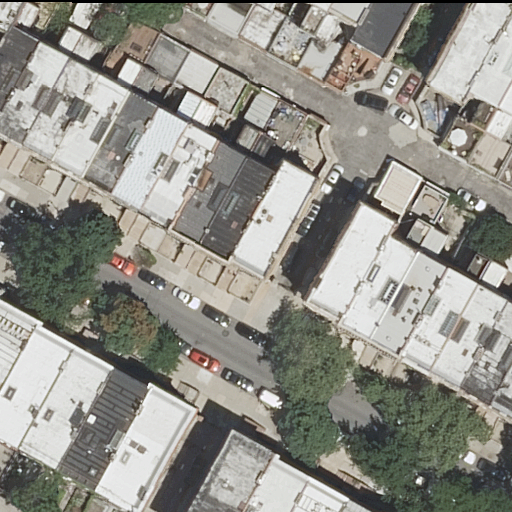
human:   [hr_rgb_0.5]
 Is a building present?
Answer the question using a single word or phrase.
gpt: yes

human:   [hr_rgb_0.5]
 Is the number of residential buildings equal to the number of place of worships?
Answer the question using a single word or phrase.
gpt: no

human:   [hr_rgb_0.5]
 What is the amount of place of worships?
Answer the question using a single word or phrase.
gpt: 1

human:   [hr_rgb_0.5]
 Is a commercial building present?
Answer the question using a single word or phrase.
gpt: no

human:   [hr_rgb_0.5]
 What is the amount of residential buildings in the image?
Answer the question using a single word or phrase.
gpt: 56

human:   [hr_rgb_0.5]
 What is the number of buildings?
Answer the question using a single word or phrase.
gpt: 56

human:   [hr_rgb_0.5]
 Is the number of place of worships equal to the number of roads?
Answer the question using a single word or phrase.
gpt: no

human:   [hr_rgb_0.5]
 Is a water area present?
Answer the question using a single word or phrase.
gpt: no

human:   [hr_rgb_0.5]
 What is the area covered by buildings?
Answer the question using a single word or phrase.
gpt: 4816m2

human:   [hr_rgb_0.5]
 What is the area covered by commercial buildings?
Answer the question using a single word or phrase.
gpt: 0m2

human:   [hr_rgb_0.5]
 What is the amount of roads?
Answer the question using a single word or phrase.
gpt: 2

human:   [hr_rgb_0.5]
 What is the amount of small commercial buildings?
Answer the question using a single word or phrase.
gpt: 0

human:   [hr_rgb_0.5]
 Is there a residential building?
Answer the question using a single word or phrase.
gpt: yes

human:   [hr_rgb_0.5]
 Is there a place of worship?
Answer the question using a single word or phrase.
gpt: yes

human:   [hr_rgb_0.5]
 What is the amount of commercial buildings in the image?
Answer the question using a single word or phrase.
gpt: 0

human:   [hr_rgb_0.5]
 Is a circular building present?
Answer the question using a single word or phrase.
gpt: no

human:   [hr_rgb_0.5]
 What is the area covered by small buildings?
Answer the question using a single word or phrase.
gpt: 1376m2

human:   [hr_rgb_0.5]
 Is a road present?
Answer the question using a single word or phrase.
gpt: yes

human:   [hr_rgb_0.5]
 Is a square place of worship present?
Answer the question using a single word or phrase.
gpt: no

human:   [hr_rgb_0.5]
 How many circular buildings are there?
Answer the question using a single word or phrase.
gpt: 0

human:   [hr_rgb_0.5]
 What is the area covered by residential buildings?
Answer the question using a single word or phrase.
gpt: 4816m2

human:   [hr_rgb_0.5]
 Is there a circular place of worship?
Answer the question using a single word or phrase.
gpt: no

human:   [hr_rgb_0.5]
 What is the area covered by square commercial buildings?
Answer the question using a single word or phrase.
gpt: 0m2

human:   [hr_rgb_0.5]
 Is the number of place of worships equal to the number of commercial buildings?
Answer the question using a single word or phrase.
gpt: no

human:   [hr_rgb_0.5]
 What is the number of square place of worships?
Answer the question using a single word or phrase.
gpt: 0

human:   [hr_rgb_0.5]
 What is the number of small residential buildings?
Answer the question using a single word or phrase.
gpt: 35

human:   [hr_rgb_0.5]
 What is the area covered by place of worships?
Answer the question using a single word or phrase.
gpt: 0m2

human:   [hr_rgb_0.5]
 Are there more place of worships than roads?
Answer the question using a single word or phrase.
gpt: no

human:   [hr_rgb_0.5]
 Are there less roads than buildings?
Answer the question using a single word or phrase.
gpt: yes

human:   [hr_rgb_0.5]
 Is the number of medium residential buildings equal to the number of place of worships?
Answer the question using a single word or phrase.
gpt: no

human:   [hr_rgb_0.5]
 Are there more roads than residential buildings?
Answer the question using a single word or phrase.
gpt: no

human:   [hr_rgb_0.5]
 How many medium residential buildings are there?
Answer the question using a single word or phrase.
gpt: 21

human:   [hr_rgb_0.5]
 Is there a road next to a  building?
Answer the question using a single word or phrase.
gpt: yes

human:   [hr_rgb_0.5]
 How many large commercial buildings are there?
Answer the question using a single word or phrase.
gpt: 0

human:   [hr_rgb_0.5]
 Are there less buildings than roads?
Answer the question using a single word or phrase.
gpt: no

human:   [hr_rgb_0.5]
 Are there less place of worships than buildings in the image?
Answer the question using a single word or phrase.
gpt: yes

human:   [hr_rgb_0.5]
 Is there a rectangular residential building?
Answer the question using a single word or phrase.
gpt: yes

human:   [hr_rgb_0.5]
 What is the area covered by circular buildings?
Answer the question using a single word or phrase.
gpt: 0m2

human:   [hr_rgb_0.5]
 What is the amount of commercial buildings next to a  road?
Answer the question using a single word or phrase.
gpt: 0

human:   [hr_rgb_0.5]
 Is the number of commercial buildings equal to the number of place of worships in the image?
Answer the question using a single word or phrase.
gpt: no

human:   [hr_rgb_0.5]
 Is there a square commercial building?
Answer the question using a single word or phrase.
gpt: no

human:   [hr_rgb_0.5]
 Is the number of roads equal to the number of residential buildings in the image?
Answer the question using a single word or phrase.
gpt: no

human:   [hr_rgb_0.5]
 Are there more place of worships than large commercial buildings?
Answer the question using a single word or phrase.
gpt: yes

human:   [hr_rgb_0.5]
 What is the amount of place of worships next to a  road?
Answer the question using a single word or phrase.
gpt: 1

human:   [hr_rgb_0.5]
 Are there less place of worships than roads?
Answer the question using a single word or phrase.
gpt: yes

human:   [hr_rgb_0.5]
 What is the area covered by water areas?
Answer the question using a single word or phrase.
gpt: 0m2

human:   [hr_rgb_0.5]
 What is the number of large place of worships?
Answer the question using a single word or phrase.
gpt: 0

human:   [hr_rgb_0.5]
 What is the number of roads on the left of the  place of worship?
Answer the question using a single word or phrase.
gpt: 0

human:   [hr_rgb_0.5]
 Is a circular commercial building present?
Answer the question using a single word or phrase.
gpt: no

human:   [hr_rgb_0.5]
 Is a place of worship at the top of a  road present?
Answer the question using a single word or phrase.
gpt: yes

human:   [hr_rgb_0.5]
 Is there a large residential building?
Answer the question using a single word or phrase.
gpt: no

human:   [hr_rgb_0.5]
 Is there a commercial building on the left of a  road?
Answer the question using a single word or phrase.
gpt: no

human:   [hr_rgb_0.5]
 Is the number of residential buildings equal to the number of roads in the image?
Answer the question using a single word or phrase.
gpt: no

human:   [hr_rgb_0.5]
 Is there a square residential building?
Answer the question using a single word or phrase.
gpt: no

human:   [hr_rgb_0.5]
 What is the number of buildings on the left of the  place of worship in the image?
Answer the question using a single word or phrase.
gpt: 0

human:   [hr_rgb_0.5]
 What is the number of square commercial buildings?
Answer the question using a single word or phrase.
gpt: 0

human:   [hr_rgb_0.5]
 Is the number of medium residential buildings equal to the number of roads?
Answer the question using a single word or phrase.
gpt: no

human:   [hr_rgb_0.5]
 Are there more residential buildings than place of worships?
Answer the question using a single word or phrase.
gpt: yes

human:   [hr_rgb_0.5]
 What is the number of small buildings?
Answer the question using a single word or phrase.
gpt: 35

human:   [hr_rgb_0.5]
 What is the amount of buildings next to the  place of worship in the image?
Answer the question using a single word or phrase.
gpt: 56

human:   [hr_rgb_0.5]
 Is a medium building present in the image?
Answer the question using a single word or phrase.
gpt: yes

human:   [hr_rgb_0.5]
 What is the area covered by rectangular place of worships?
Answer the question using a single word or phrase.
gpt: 0m2

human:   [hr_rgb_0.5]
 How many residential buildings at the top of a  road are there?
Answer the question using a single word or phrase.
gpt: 42

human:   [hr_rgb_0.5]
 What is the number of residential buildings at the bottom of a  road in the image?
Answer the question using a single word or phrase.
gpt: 27